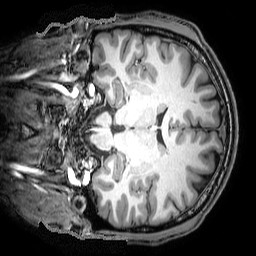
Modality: T1w
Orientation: sagittal
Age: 23
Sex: male
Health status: ill
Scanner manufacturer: philips
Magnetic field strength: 3 T
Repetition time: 8.229 s
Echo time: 3.796 s